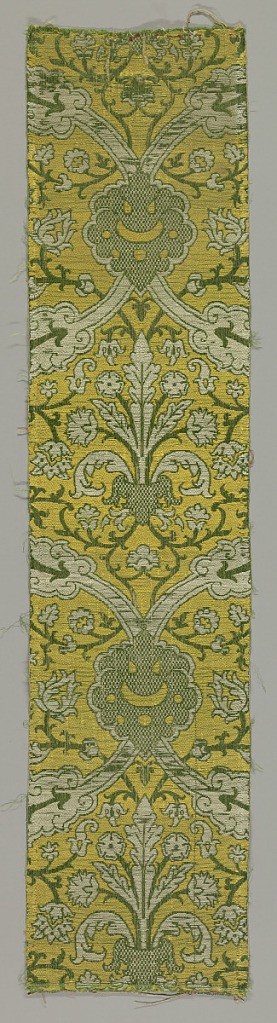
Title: Fragments
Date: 17th century
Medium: silk, linen Technique: woven
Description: Green, yellow and white ogival pattern.